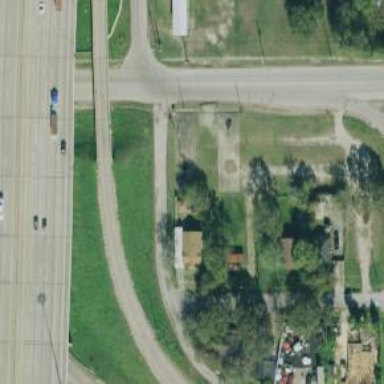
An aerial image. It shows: Residential road with frontage road.